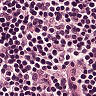
Metastatic tissue present: no